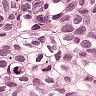
Metastatic tissue present: yes